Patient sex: M
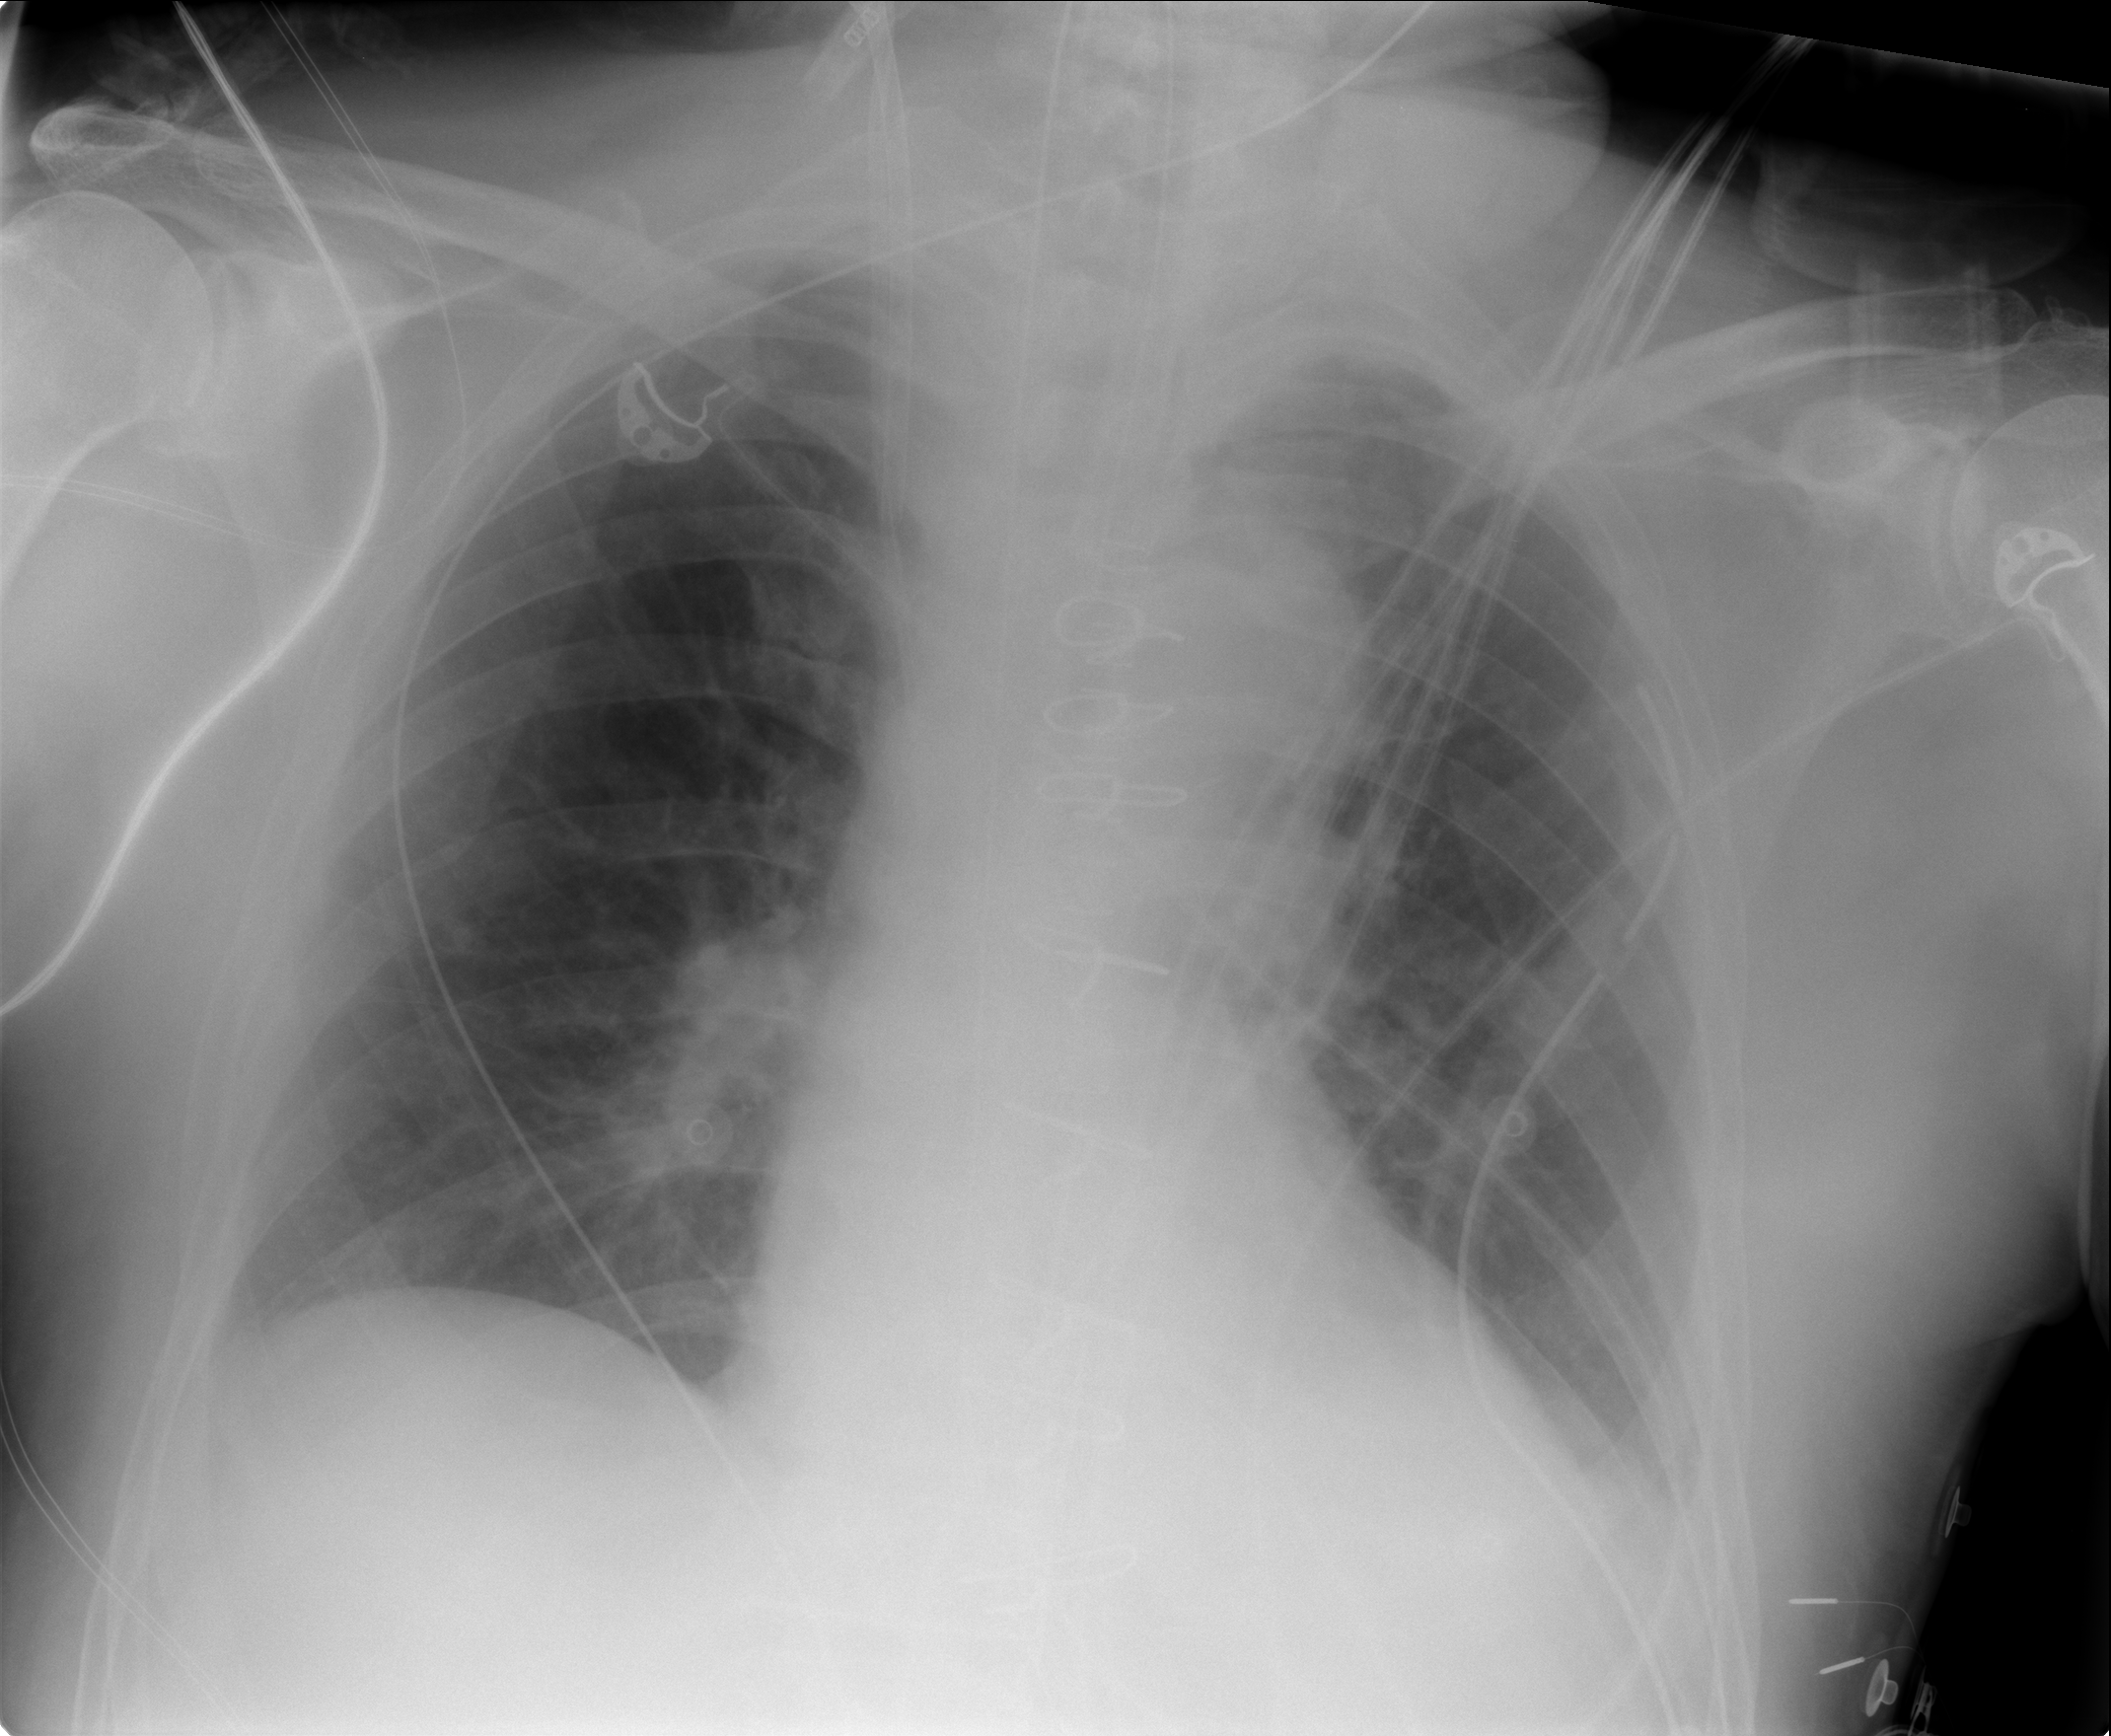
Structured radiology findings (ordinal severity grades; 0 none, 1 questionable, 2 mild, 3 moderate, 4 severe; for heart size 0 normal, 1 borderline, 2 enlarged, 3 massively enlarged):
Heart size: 0
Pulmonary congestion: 0
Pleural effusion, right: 0
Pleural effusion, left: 2
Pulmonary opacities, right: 0
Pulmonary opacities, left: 0
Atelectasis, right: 1
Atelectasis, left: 2